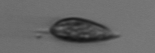
Label: Prorocentrum_triestinum